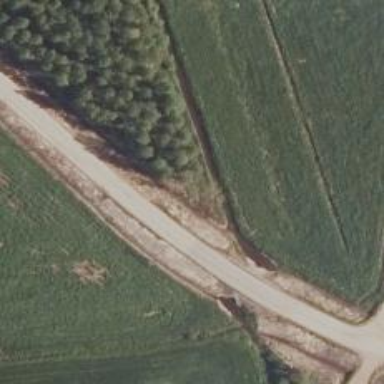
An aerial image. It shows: Tertiary road.